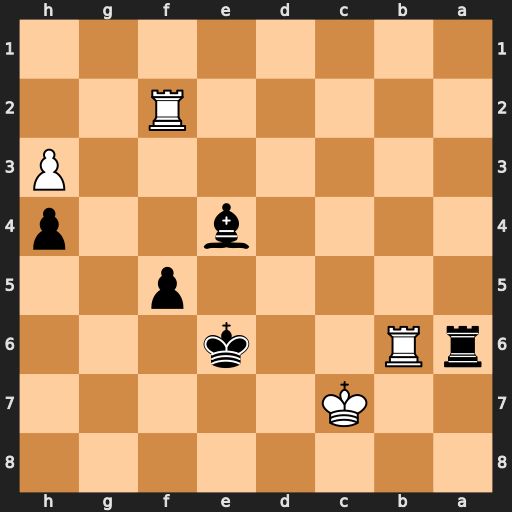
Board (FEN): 8/2K5/rR2k3/5p2/4b2p/7P/5R2/8
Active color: b
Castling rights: -
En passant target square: -
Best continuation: Rxb6 Kxb6 Ke5